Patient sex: F
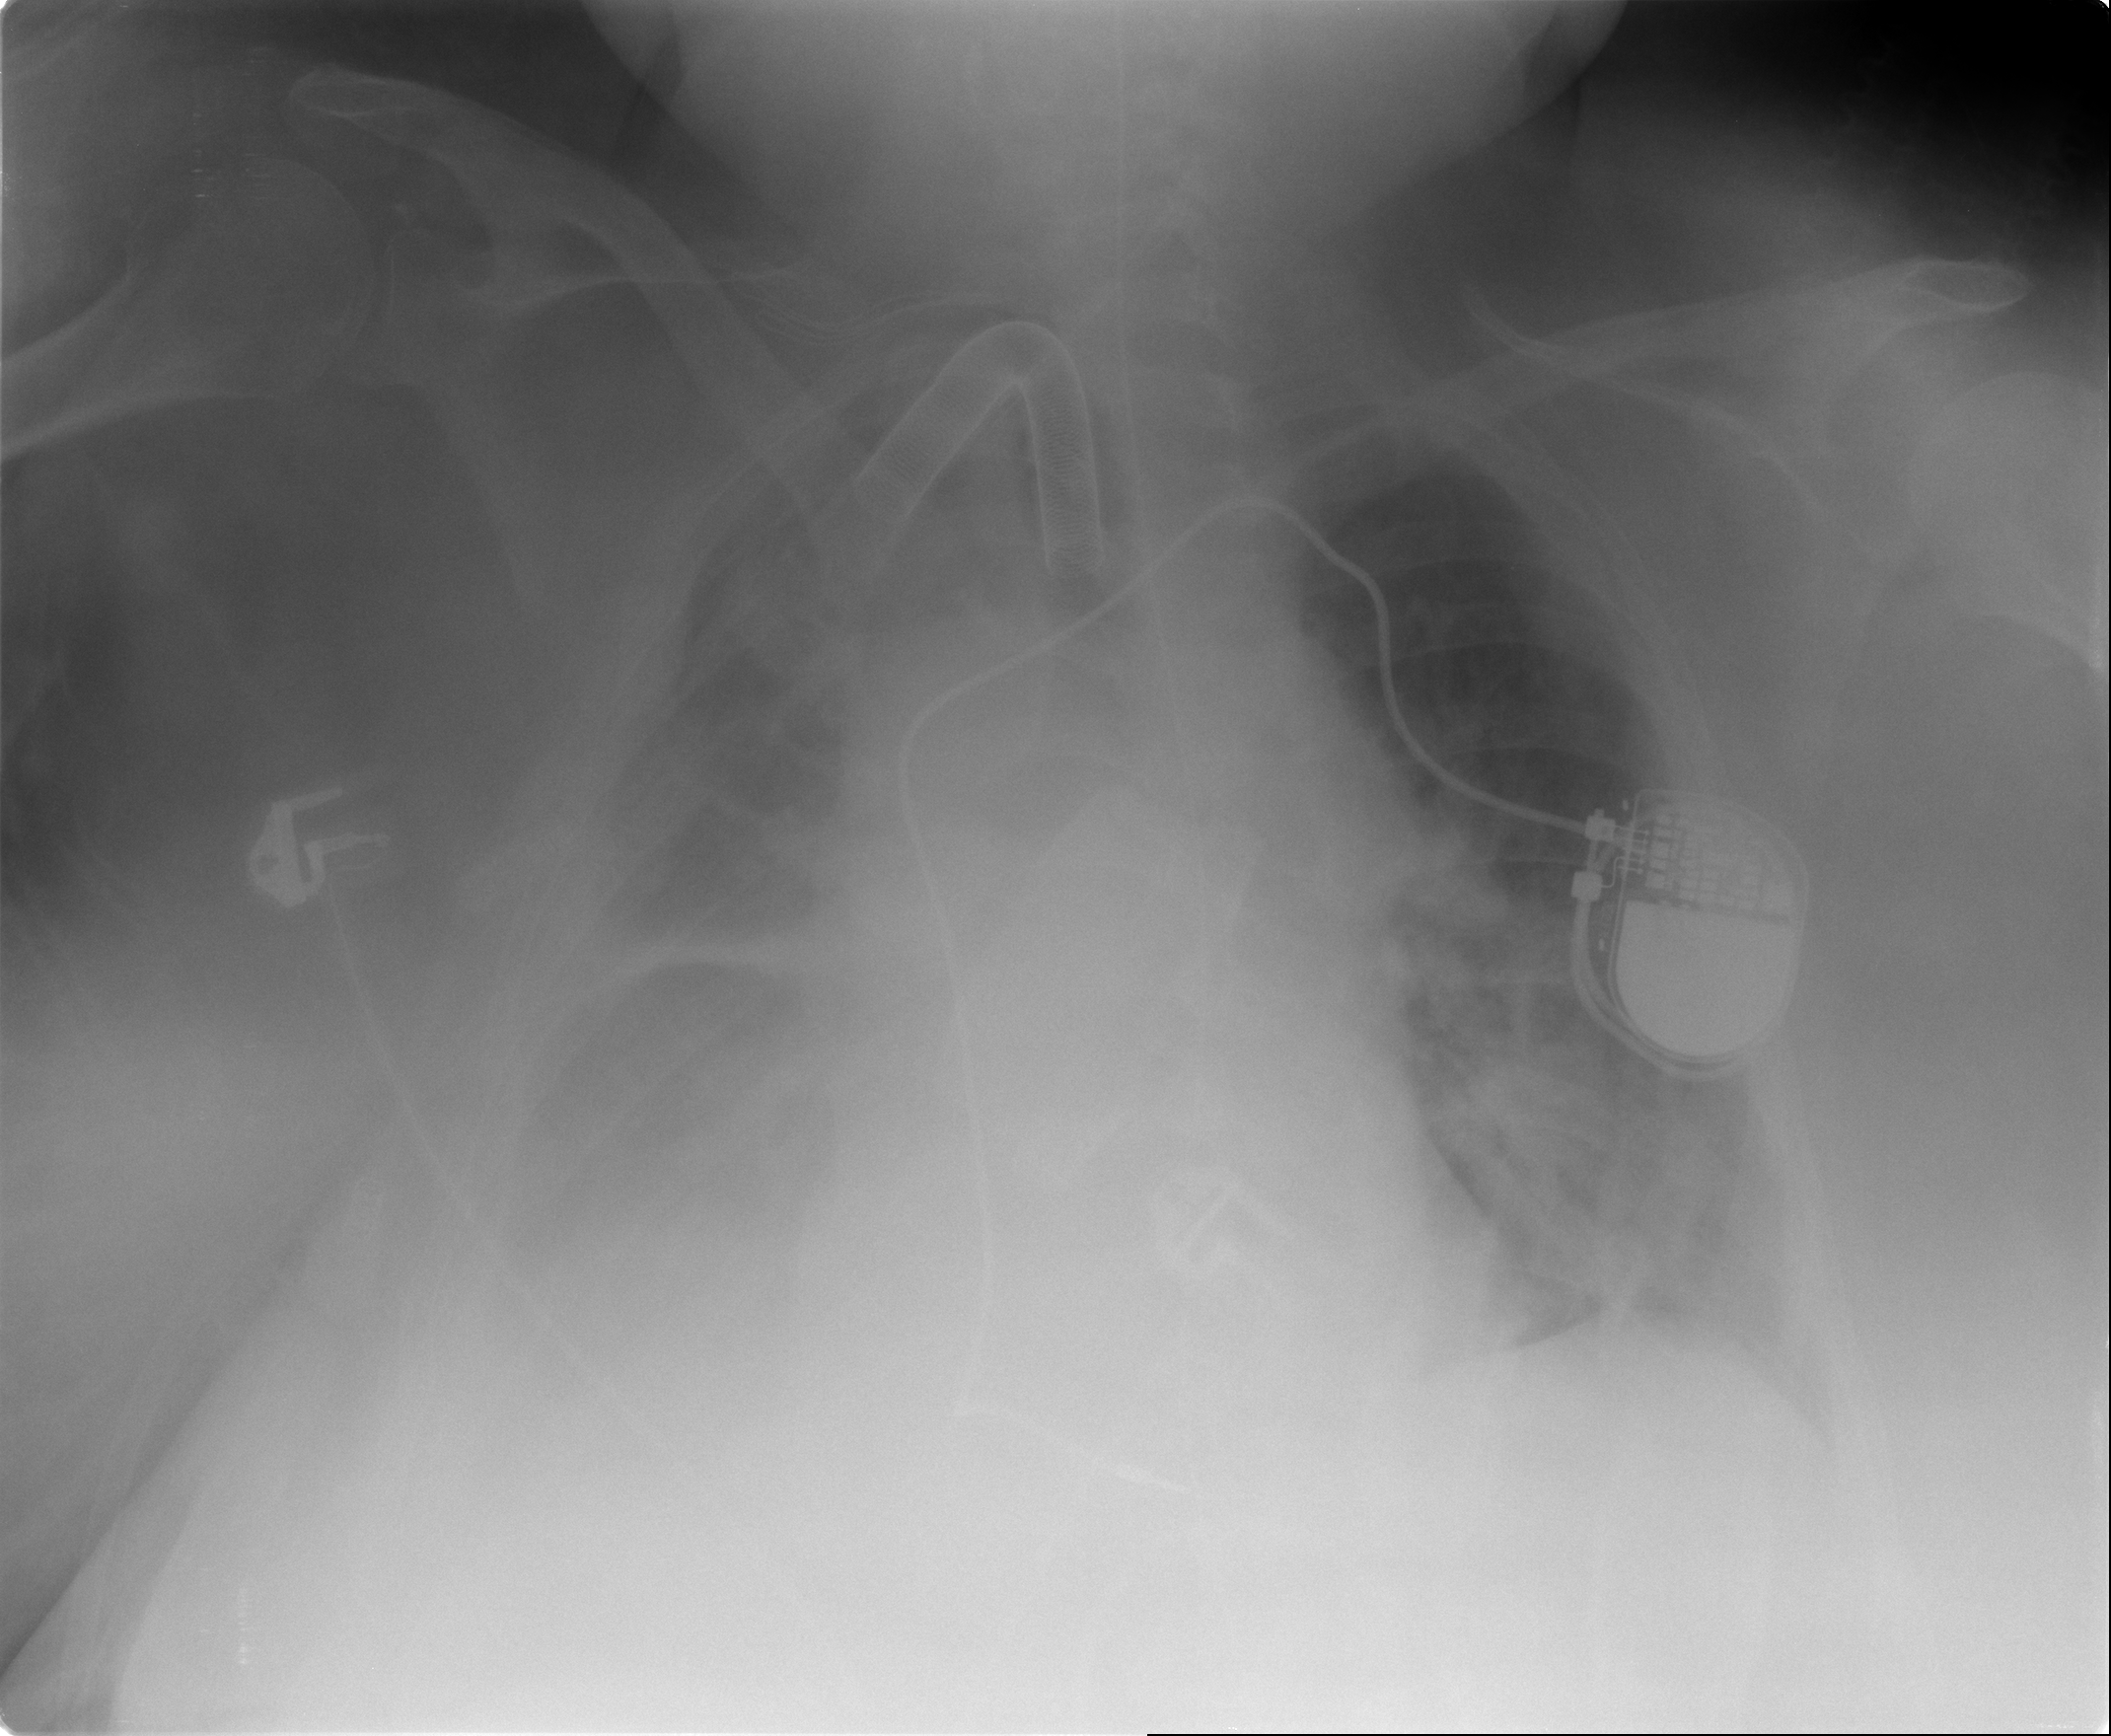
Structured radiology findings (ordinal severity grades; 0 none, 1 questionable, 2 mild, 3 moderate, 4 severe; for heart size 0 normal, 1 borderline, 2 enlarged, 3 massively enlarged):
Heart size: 1
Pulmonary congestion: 3
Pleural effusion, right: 3
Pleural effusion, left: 1
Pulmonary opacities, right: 2
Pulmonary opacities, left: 2
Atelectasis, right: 3
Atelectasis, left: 3